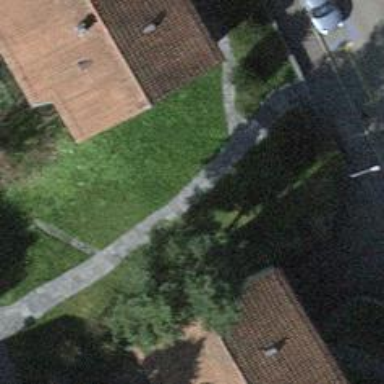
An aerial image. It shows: Set of steps on the road.